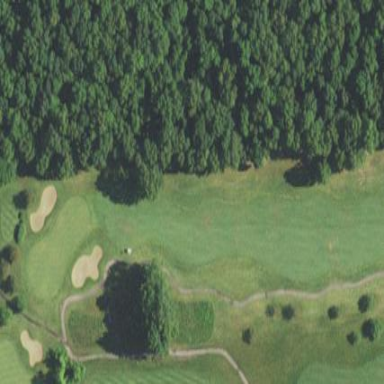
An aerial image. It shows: Golf fairway in the image.